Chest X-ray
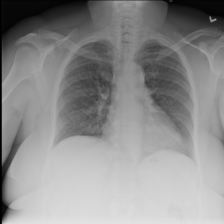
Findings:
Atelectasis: negative
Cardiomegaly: negative
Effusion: negative
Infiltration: negative
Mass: negative
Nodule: negative
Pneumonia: negative
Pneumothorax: negative
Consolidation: negative
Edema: negative
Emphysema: negative
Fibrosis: negative
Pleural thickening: negative
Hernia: negative